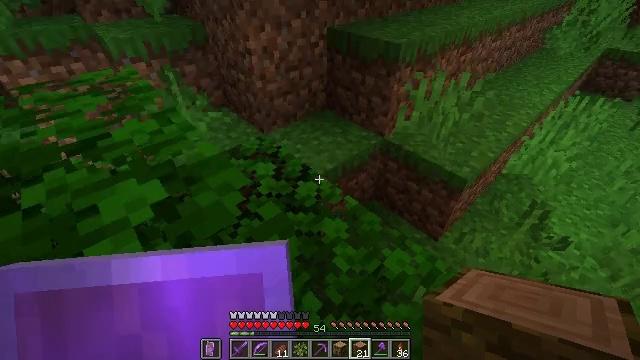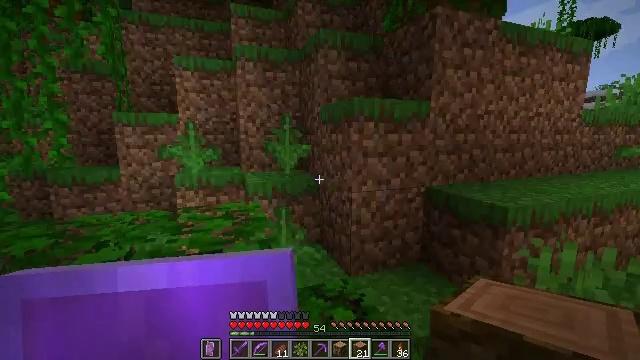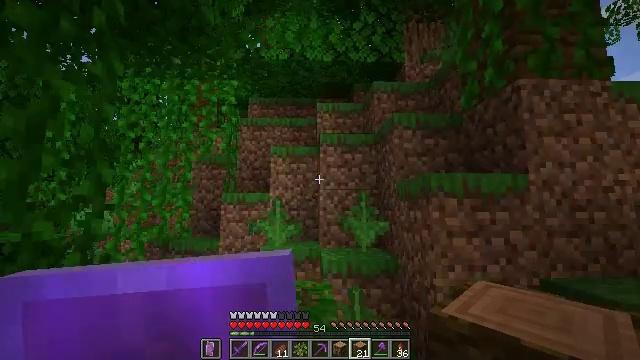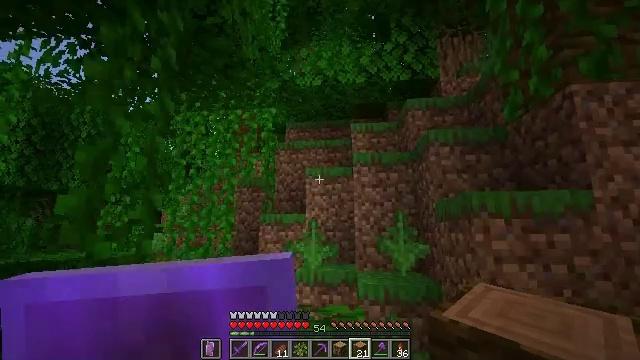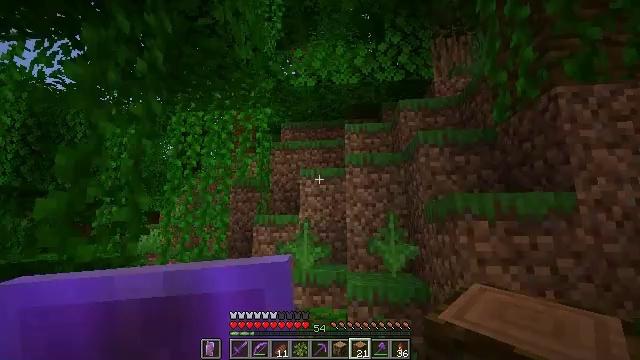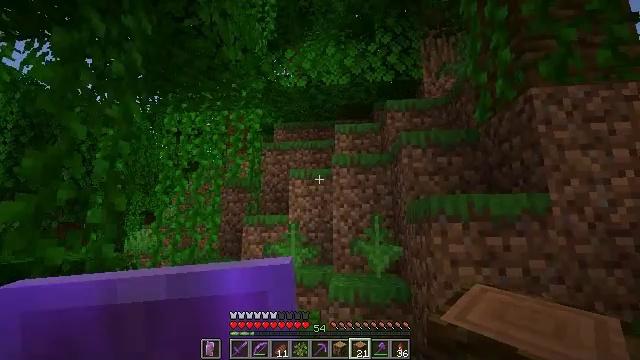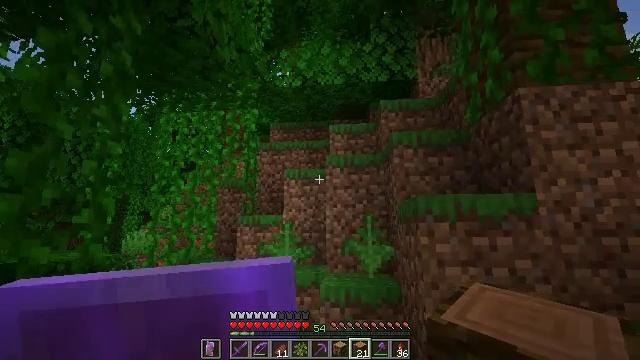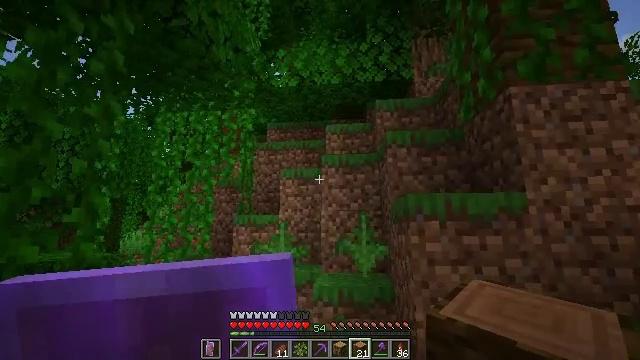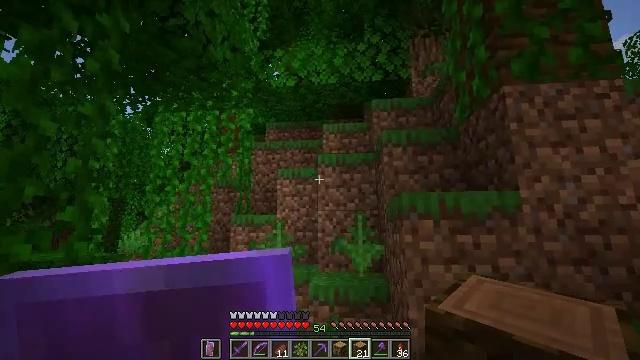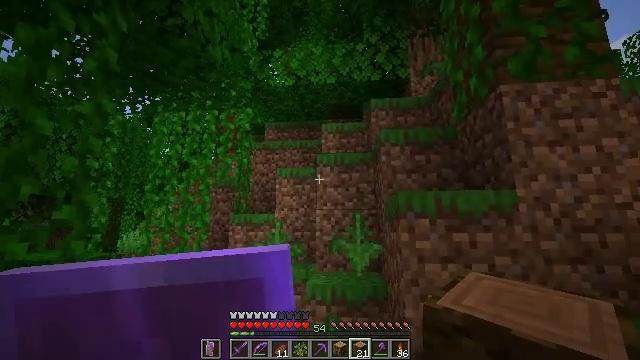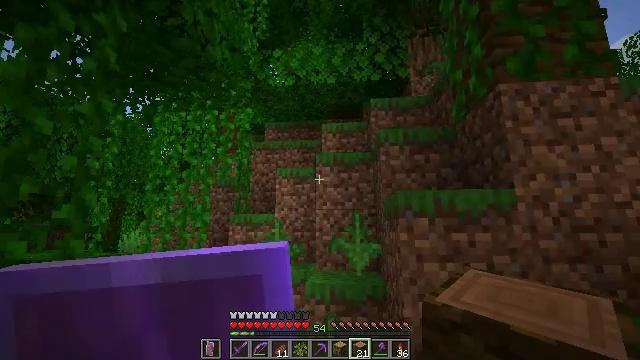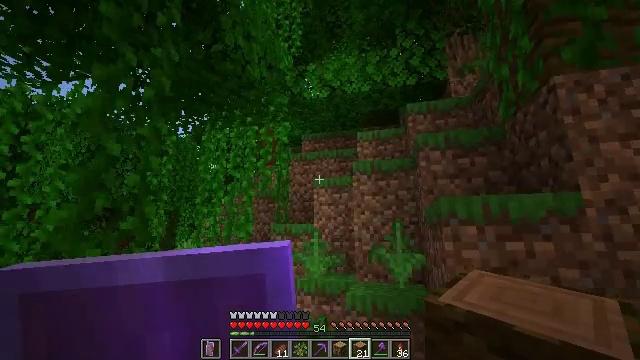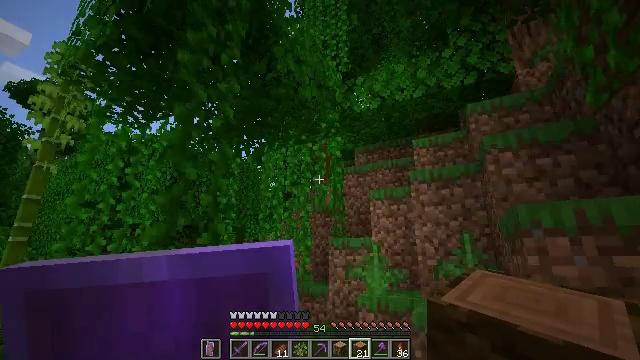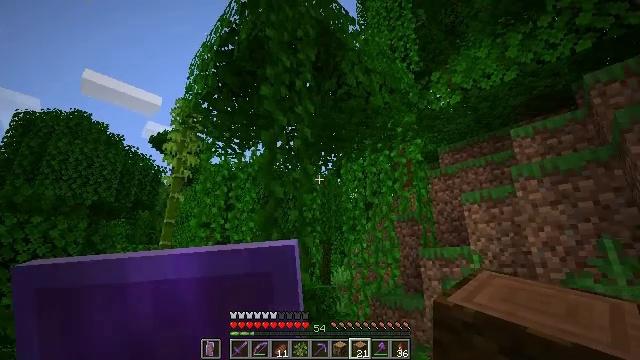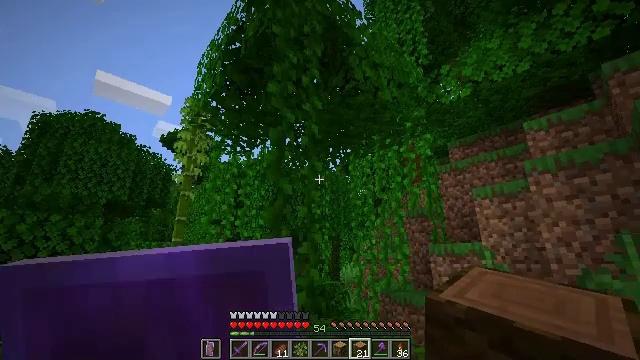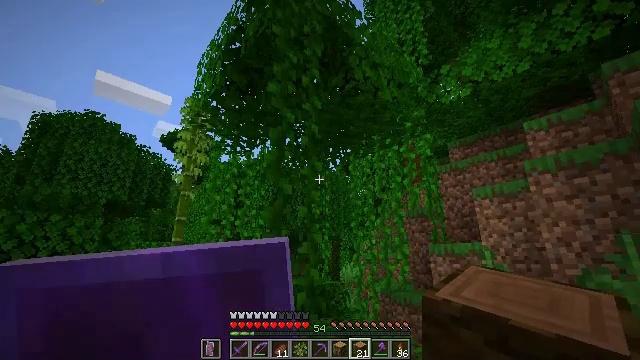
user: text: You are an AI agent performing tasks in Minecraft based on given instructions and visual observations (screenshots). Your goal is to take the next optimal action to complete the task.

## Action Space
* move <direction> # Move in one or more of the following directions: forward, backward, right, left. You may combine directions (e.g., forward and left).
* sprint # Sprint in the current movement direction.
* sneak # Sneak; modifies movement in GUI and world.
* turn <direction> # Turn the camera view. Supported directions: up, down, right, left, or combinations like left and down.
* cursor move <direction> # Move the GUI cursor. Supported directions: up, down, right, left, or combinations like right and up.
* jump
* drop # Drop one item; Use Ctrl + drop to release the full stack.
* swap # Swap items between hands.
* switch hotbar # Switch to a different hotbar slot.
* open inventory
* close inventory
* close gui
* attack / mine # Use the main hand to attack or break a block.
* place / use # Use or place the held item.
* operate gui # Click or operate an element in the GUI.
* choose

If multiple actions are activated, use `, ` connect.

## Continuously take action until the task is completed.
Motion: motion action
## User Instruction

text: Retrieve vines from walls or cliffs.
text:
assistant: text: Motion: turn left and up
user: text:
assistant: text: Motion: move right, turn left and up
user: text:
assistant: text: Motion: move right, turn left and up
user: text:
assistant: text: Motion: move right
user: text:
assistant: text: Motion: move right
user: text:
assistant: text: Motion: no_op
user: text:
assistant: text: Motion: no_op
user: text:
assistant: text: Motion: no_op
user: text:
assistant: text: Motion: no_op
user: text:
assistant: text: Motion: no_op
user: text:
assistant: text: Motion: turn left and up
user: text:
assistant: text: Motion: turn left and up
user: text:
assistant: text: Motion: turn left and up
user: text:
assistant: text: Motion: turn left
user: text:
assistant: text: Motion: no_op
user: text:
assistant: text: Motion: no_op
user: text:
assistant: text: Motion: no_op
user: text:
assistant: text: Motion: no_op
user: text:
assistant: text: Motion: no_op
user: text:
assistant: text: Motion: no_op
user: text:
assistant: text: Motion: no_op
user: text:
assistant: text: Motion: no_op
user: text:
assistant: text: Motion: no_op
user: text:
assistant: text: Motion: no_op
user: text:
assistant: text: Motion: no_op
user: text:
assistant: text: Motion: no_op
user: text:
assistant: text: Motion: no_op
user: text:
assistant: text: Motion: no_op
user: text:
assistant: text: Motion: no_op
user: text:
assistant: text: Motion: no_op